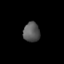
Tissue: skin
Cell type: Epithelial cells
Senescence score: 0.2678
Nuclear area (px): 322
Mean DAPI intensity: 88.342